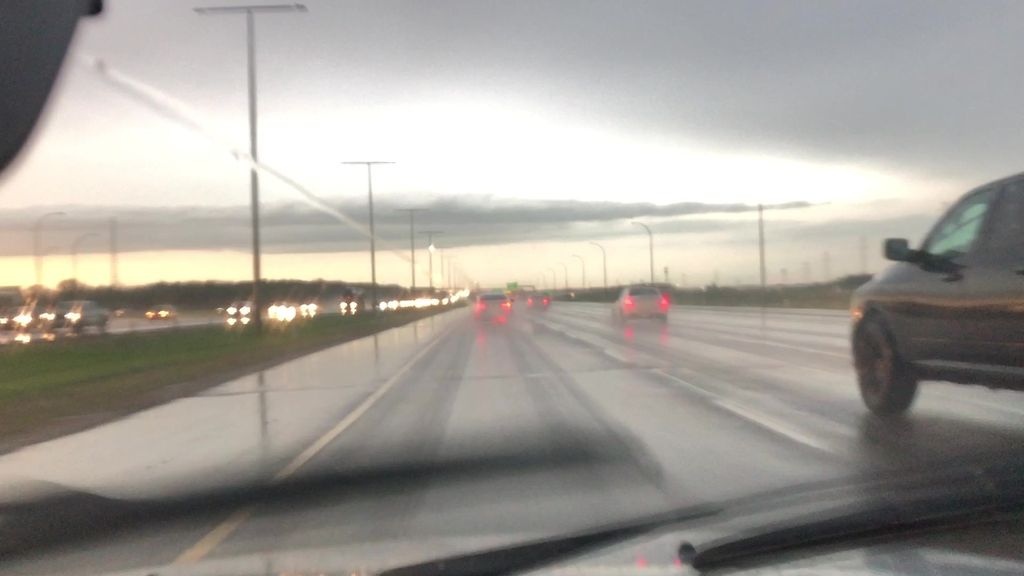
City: edmonton